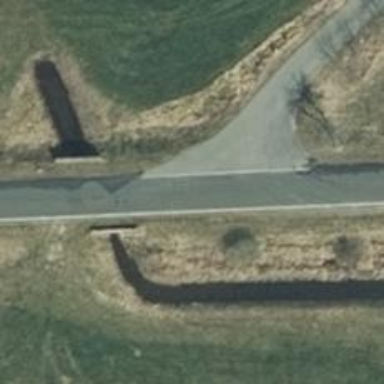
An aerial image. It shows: Secondary road with asphalt surface.